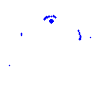
Particle: proton